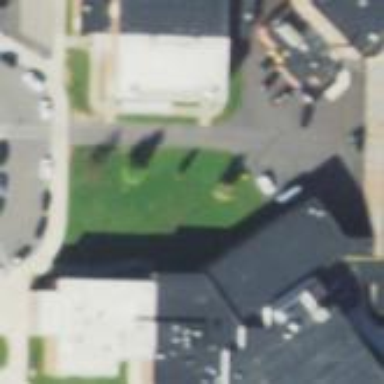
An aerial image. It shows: School building.